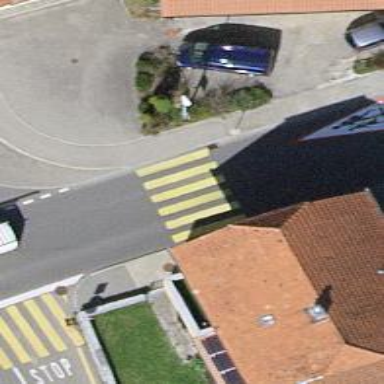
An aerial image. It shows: Uncontrolled road crossing with markings.